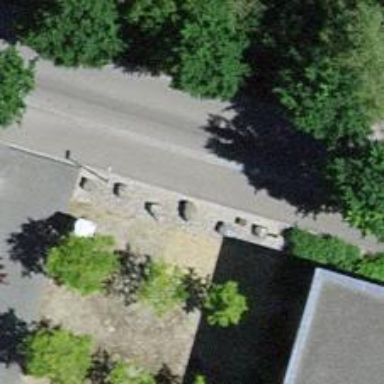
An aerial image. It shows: Bus stop with platform for public transport.